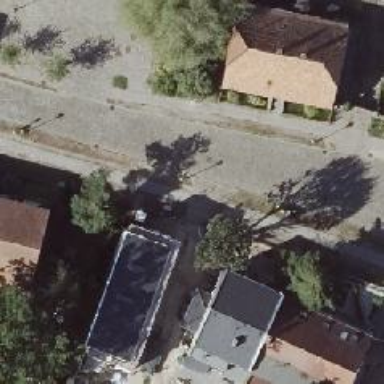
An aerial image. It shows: Driveway.